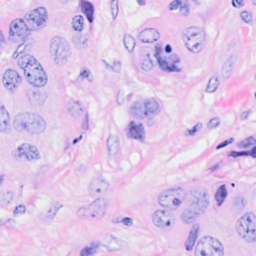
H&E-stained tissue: Breast